Current action and preconditions to check: trajectory_clear

Your task: For each precondition in the list above, predict whether it will hold at this action.

Consider the current scene as observed from the mobile robot's camera, and analyze the predicted future states of all dynamic agents (e.g., people, animals, vehicles, or any moving entities) within the NEXT SECOND.

IMPORTANT: Only answer "very likely" if you are absolutely certain—based on strong, clear evidence—that a dynamic agent will violate the precondition in the predicted future state. Do NOT answer "very likely" for unlikely, ambiguous, or low-probability risks.

Ask yourself for each precondition: Is there a high probability, with clear and convincing evidence, that the predicted future states of any dynamic agent will interfere with the predicted future state of the currently executing action within the NEXT SECOND, causing that precondition to fail?

Assess the risk level based on these predictions. Use "likely" or "very likely" if motions create a clear risk of interference.

Use "neutral" or "improbable" if agents are nearby but their predicted paths are clearly diverging or non-conflicting.

Failure Risk Categories: "very improbable", "improbable", "neutral", "likely", "very likely"

Answer Format: Output ONLY the probability_of_failure value from these categories: "very improbable", "improbable", "neutral", "likely", "very likely"

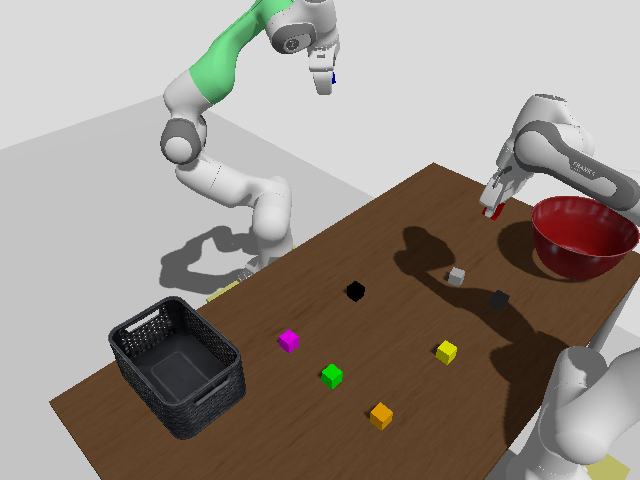

Answer: very improbable